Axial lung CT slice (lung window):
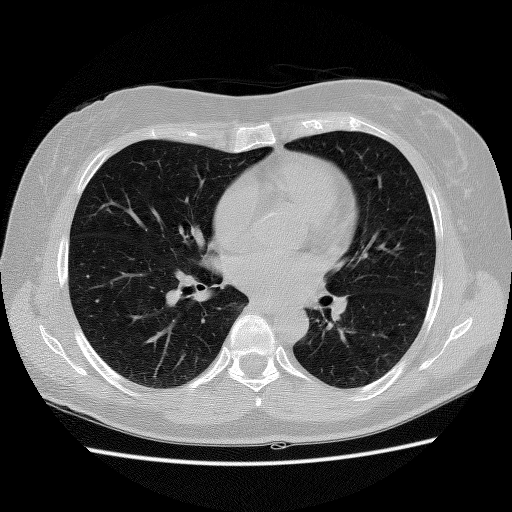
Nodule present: no